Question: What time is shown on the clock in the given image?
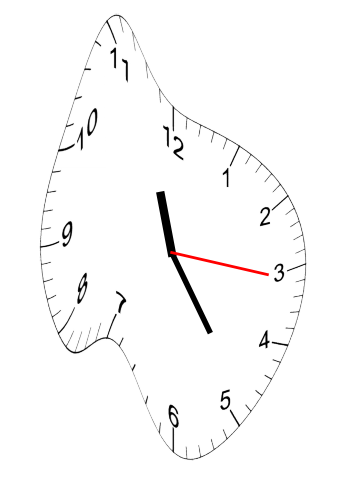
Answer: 11:24:16